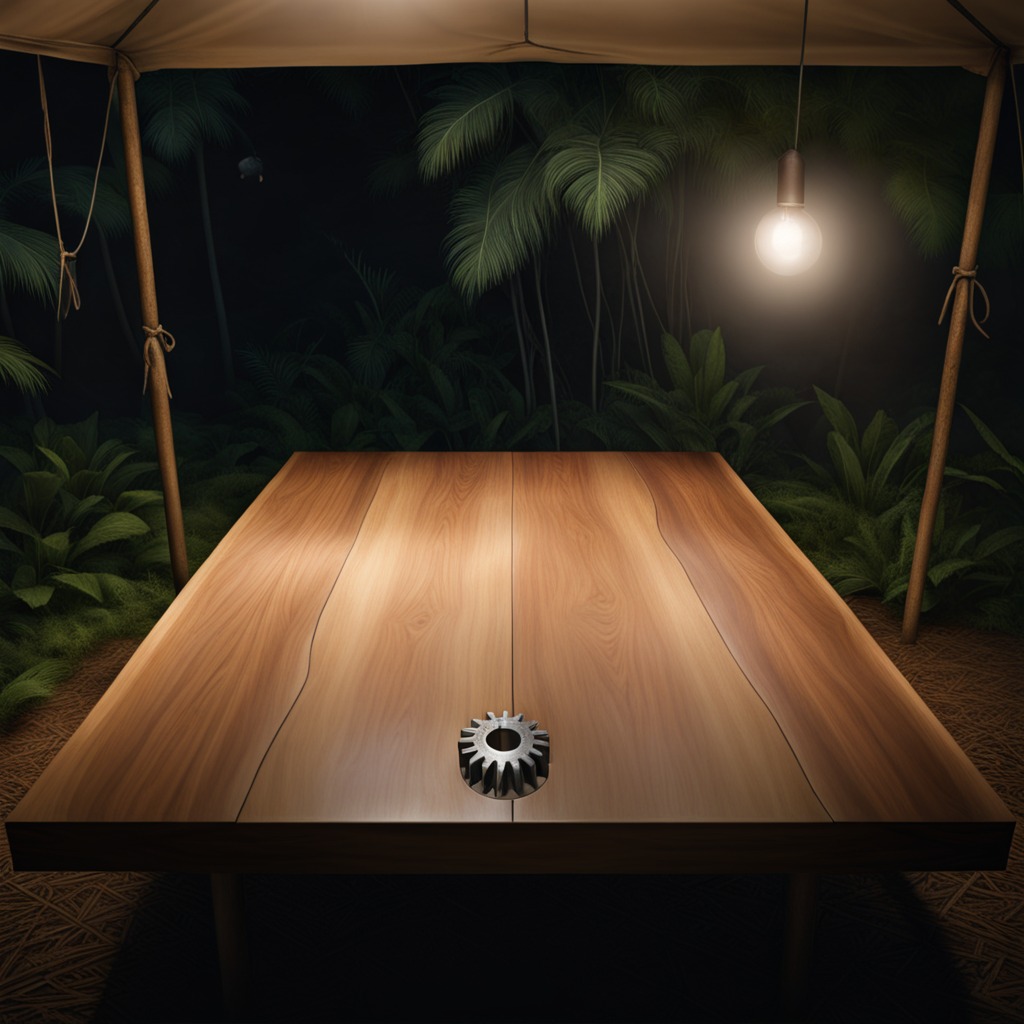
A steel gear with teeth is lying on the wooden table.